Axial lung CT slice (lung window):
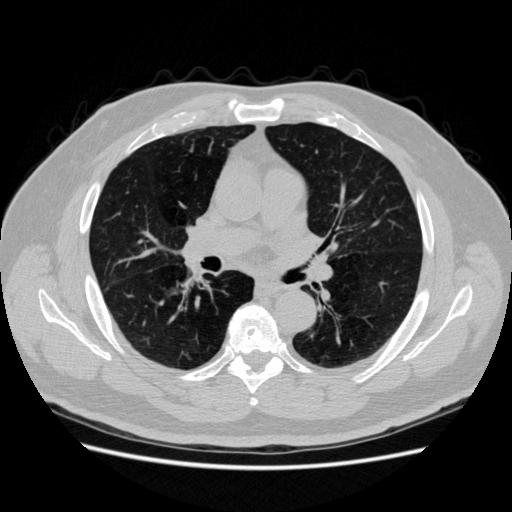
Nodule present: no